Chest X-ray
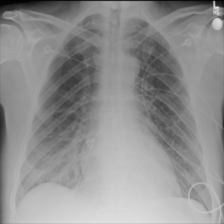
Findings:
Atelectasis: negative
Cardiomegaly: negative
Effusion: negative
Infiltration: positive
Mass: negative
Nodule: negative
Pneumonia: negative
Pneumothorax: negative
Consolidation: negative
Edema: negative
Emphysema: negative
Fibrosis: negative
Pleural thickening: negative
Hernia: negative